Interaction volume radius: 10 \u00c5
Interaction volume height: 20 \u00c5
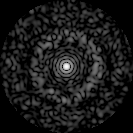
Disorder parameter: 0.8485